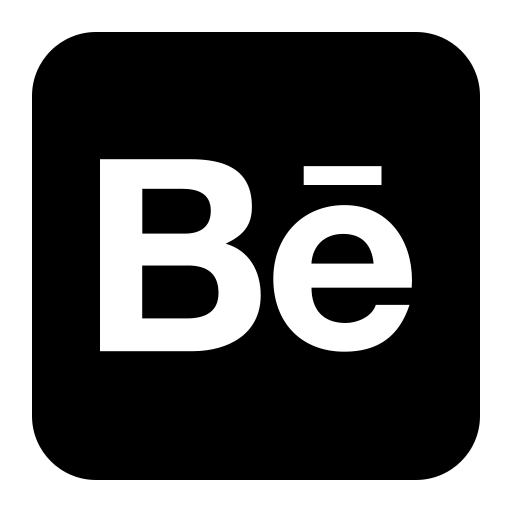
Tags: icon, FontAwesome, fa-icon, brand, square, behance